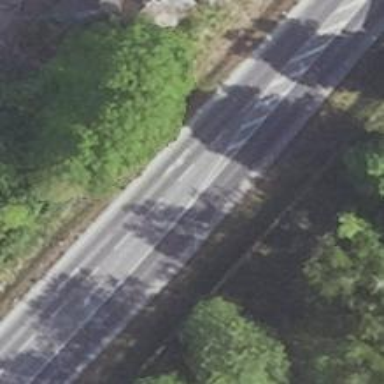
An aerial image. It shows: Asphalt road classified as primary highway.